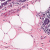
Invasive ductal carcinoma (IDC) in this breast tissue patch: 0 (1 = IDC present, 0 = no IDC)